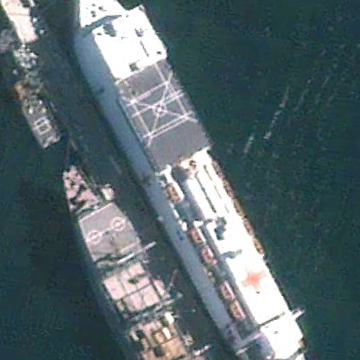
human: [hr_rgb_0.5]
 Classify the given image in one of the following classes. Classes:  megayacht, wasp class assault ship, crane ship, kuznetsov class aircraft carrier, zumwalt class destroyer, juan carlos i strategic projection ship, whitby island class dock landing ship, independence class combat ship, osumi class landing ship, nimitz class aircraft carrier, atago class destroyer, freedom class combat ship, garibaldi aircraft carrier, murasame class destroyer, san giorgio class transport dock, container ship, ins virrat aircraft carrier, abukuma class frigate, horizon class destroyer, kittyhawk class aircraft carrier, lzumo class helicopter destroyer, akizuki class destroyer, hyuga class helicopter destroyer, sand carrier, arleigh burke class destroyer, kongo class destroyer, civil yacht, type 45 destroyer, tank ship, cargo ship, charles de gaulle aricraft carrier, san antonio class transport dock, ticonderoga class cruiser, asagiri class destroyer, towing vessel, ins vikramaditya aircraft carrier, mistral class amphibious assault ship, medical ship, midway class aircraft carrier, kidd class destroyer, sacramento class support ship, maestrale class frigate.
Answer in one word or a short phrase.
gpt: Medical ship